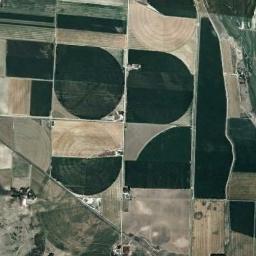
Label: circular_farmland